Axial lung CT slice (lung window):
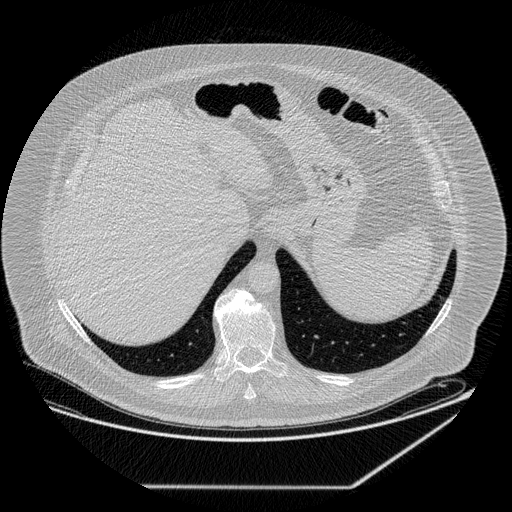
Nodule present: no